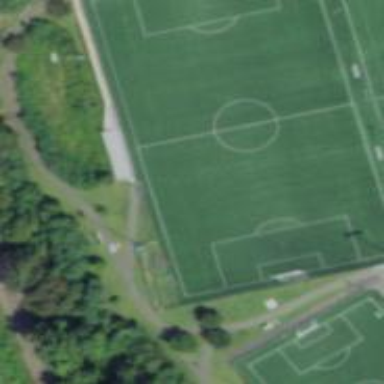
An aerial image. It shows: Artificial turf soccer pitch for leisure activities.